Question: On GraphicsView(QGraphicsView) i set scene(QGraphicsScene), i am adding qdial object throgh qgraphicsproxy widget, place sizegrip on bottom right position?
'
'''
QDial *dial = new QDial(); // dial object
plot->setGeometry(event->pos().x(),event->pos().y(),80,80);
QSizeGrip * sizeGrip = new QSizeGrip(dial );// placing sizegrip
QGraphicsProxyWidget *proxy = new QGraphicsProxyWidget();
proxy->setWidget(dial );
proxy->setFlag(QGraphicsItem::ItemIsMovable,true);
scene->addItem(proxy);'
'''
image of output

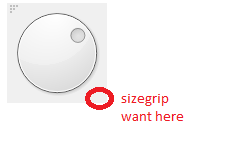
Answer: You have to use a layout as I show below:
'''
#include <QApplication>
#include <QDial>
#include <QGraphicsProxyWidget>
#include <QGraphicsView>
#include <QHBoxLayout>
#include <QSizeGrip>
int main(int argc, char *argv[])
{
QApplication a(argc, argv);
QGraphicsView view;
QGraphicsScene *scene = new QGraphicsScene(&view);
view.setScene(scene);
QDial *dial = new QDial;
QSizeGrip * sizeGrip = new QSizeGrip(dial);
QHBoxLayout *layout = new QHBoxLayout(dial);
layout->setContentsMargins(0, 0, 0, 0);
layout->addWidget(sizeGrip, 0, Qt::AlignRight | Qt::AlignBottom);
QGraphicsProxyWidget *proxy = new QGraphicsProxyWidget();
proxy->setWidget(dial);
proxy->setFlag(QGraphicsItem::ItemIsMovable,true);
scene->addItem(proxy);
view.show();
return a.exec();
}
'''
<URL>